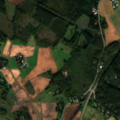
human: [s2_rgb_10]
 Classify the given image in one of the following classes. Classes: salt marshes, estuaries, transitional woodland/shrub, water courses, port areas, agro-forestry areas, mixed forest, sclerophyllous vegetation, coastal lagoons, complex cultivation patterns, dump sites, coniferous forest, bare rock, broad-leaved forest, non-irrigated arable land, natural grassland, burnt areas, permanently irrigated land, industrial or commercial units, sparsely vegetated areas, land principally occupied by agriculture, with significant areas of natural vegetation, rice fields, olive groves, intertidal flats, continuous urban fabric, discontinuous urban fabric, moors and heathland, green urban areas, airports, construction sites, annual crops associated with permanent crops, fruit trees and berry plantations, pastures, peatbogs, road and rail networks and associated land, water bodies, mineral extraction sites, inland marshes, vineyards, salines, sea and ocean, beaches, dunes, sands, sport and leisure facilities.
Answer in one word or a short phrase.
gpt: non-irrigated arable land, land principally occupied by agriculture, with significant areas of natural vegetation, coniferous forest, transitional woodland/shrub